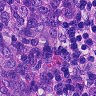
Metastatic tissue present: yes